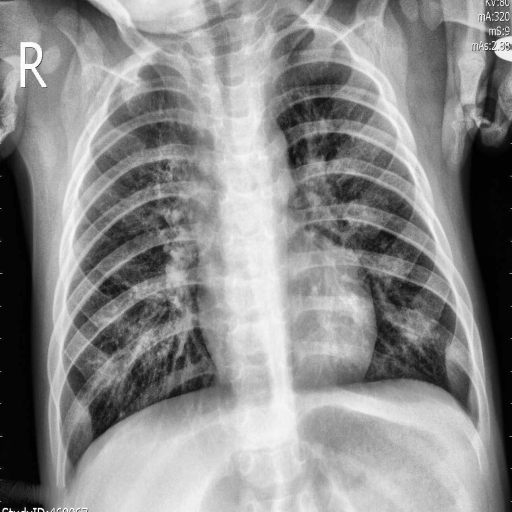
Finding: PNEUMONIA